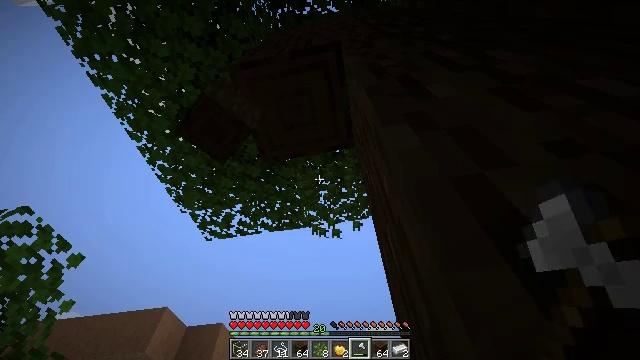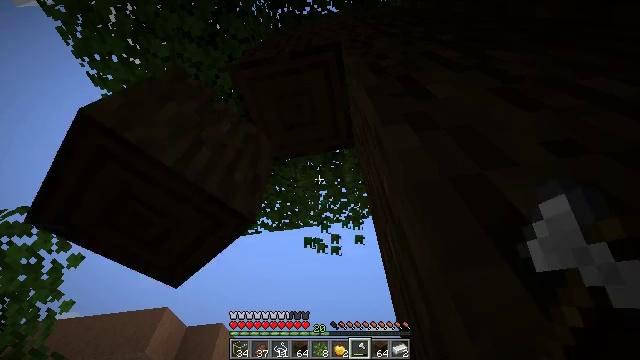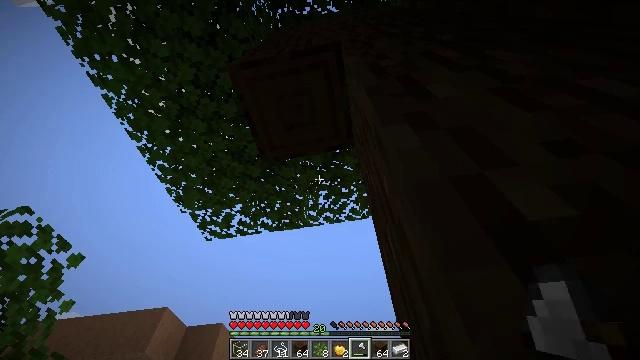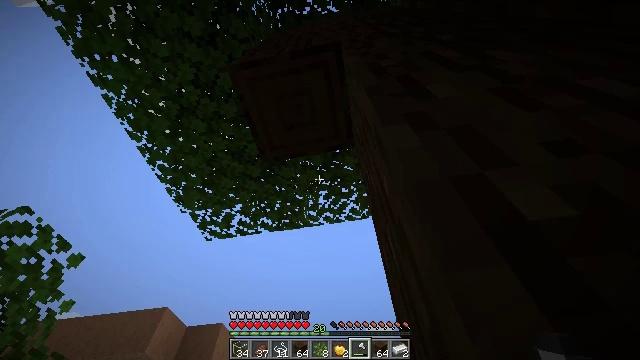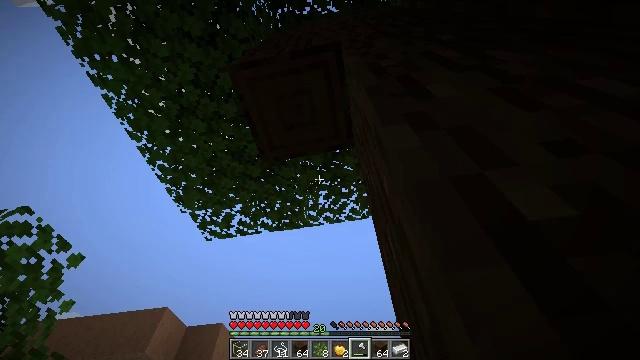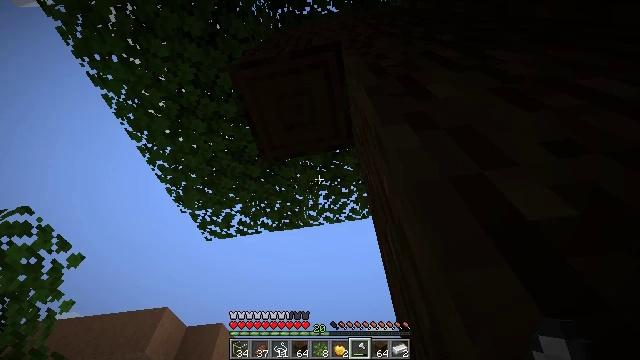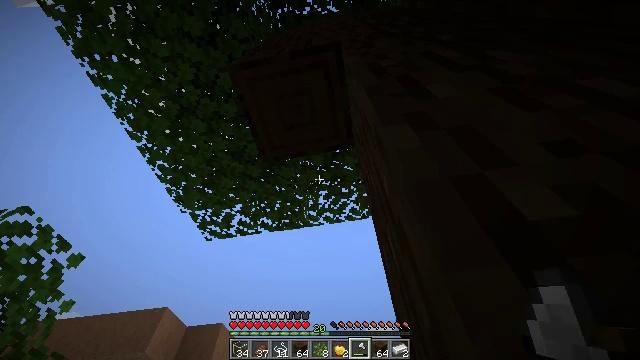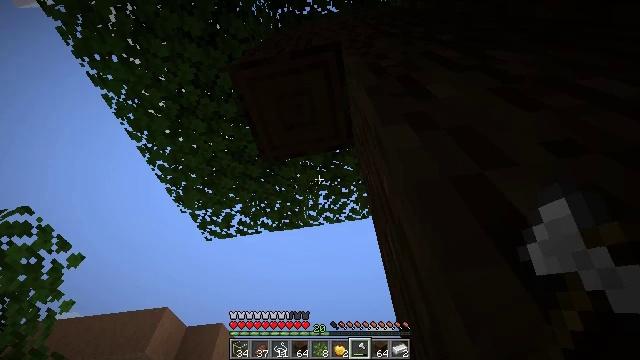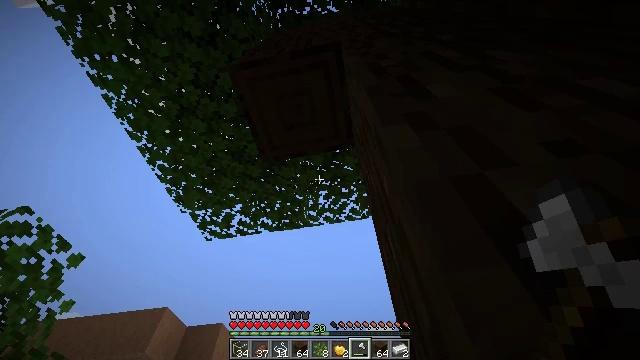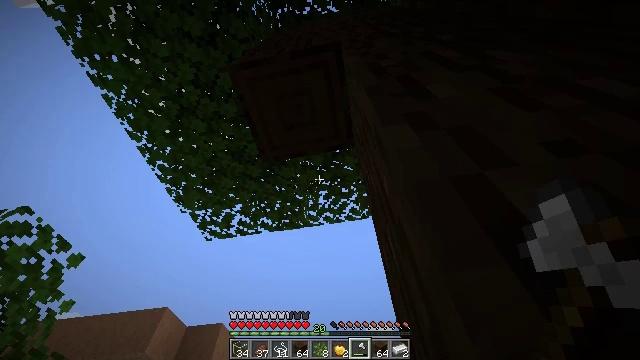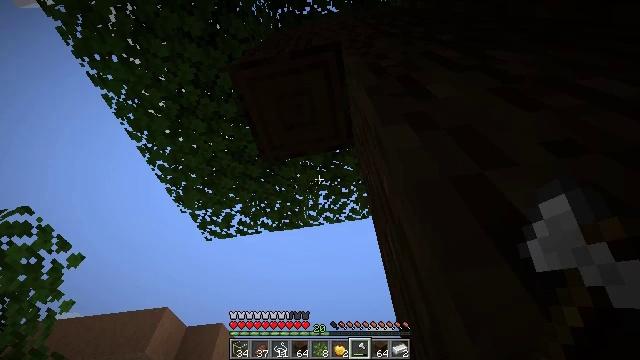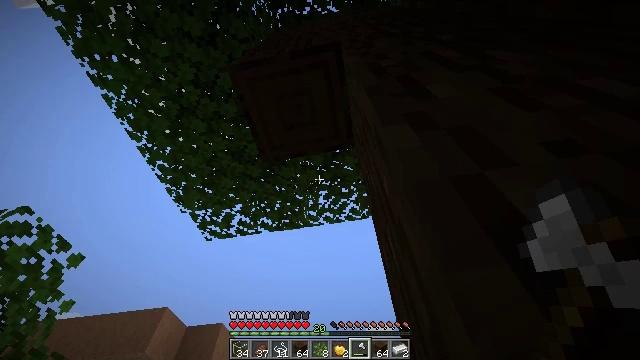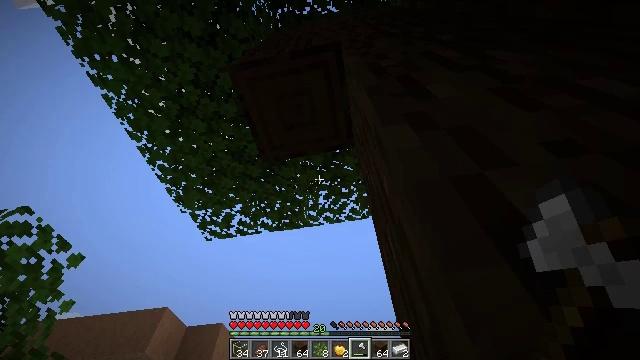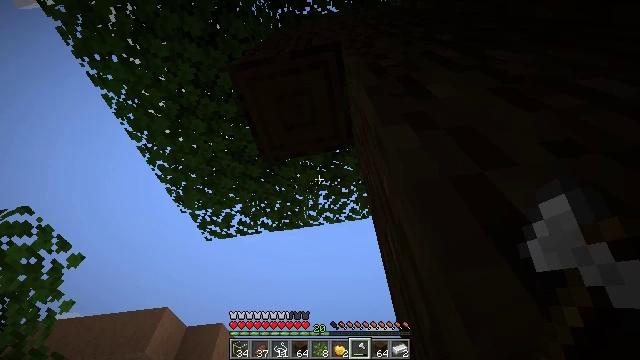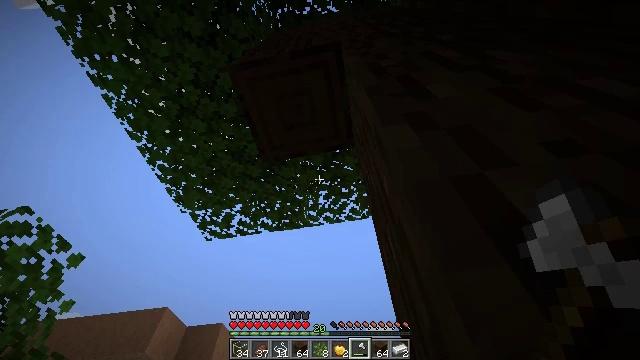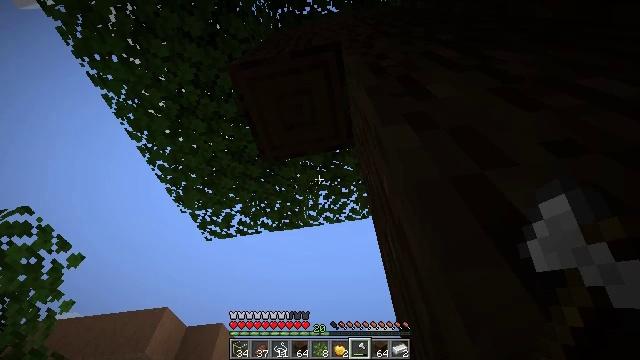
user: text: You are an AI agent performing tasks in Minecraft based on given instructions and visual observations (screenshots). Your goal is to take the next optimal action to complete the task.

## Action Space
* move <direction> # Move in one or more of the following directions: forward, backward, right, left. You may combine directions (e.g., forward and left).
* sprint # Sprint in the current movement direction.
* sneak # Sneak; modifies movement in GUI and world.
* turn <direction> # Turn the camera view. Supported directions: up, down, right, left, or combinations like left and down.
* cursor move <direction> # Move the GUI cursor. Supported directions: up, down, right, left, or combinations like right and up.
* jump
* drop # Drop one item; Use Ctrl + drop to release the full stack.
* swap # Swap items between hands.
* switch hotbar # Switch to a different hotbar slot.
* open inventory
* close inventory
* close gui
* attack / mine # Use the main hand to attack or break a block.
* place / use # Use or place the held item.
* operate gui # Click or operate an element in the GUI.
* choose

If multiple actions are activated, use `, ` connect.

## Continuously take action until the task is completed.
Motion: motion action
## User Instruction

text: Collect dark oak log for building.
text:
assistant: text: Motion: no_op
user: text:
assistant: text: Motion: no_op
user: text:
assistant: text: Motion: no_op
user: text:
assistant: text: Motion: no_op
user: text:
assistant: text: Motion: no_op
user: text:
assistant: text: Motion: no_op
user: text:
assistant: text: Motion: no_op
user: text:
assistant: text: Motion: no_op
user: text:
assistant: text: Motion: no_op
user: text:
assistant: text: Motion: no_op
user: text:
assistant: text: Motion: no_op
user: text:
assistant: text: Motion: no_op
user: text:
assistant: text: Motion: no_op
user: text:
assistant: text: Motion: no_op
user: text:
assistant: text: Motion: no_op
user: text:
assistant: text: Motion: no_op
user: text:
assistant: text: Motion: no_op
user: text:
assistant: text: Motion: no_op
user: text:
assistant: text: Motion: no_op
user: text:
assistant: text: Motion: no_op
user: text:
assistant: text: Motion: no_op
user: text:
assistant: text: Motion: no_op
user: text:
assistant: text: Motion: no_op
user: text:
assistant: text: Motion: no_op
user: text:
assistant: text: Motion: no_op
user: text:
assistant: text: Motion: no_op
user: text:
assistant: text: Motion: no_op
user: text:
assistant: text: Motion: no_op
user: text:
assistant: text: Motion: no_op
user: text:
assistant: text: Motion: no_op